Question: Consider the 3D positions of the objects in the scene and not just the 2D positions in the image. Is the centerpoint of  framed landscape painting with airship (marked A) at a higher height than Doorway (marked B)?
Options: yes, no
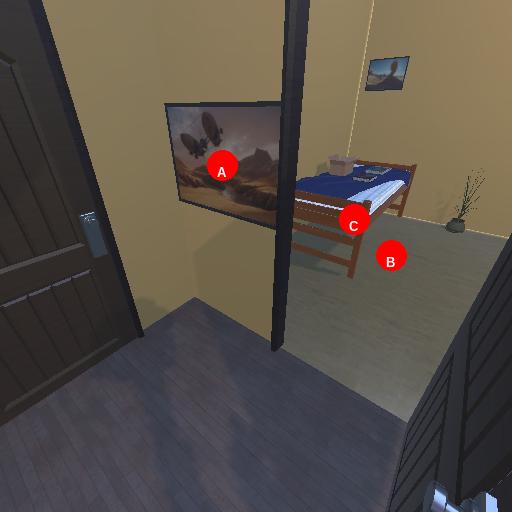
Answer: yes